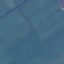
Land use / land cover class: Pasture